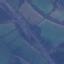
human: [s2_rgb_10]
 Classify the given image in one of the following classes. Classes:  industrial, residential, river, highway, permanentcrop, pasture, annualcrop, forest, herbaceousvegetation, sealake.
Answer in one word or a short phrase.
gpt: Highway